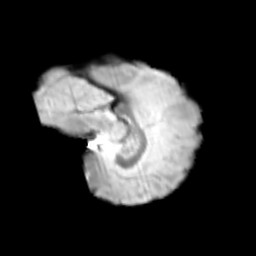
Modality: T2w
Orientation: sagittal
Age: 9
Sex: female
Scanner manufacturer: siemens
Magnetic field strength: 3 T
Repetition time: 3.8 s
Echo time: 0.07 s